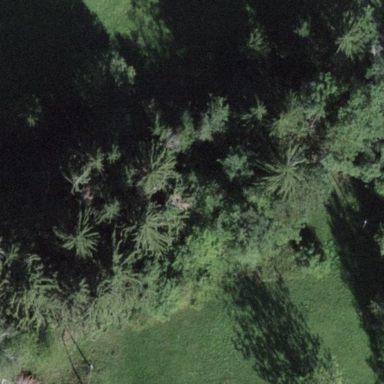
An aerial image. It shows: Forest area.